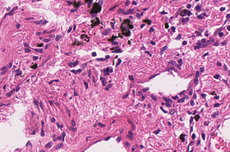
Tumor epithelial tissue: no
Tumor-associated stroma tissue: yes
Normal tissue: no